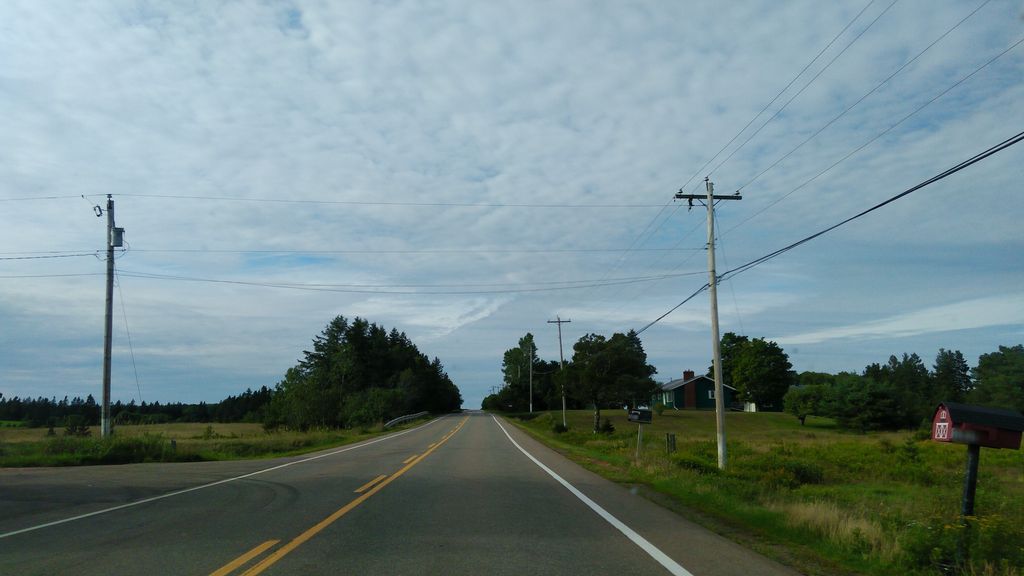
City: charlottetown